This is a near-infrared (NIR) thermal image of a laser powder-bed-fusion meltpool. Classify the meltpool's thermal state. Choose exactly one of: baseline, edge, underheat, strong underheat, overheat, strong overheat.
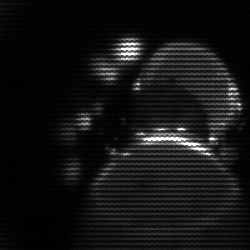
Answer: edge